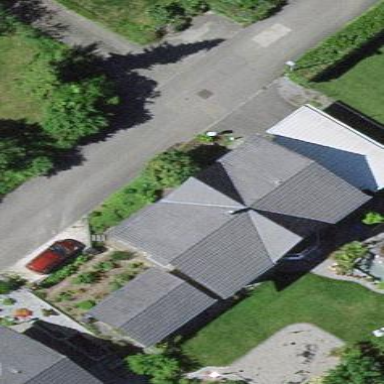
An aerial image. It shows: Simple and straightforward house.